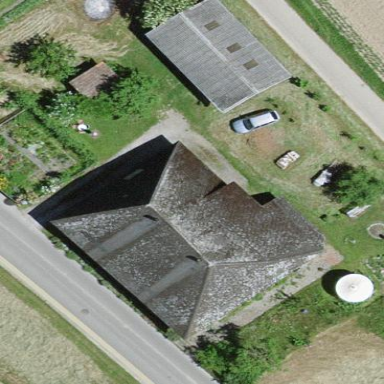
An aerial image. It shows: Farm building.